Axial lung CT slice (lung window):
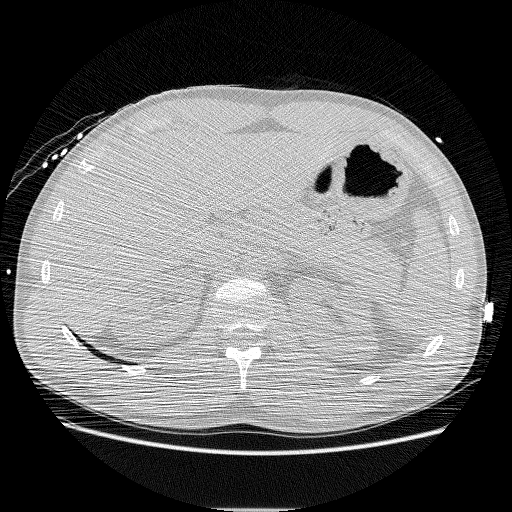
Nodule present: no